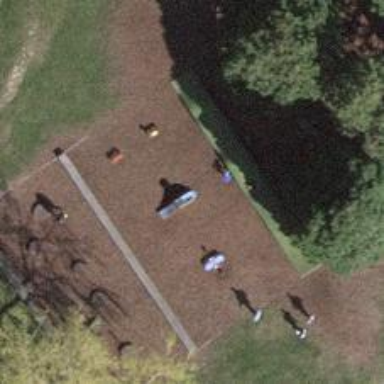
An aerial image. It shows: Playground area for leisure activities on the land.